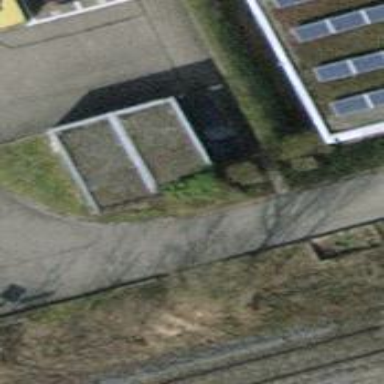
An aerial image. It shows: Garage with flat roof.